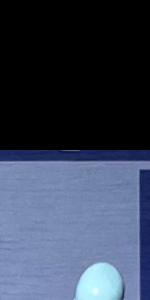
Label: Empty